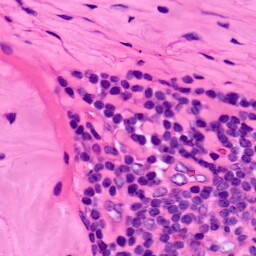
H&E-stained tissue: Lung